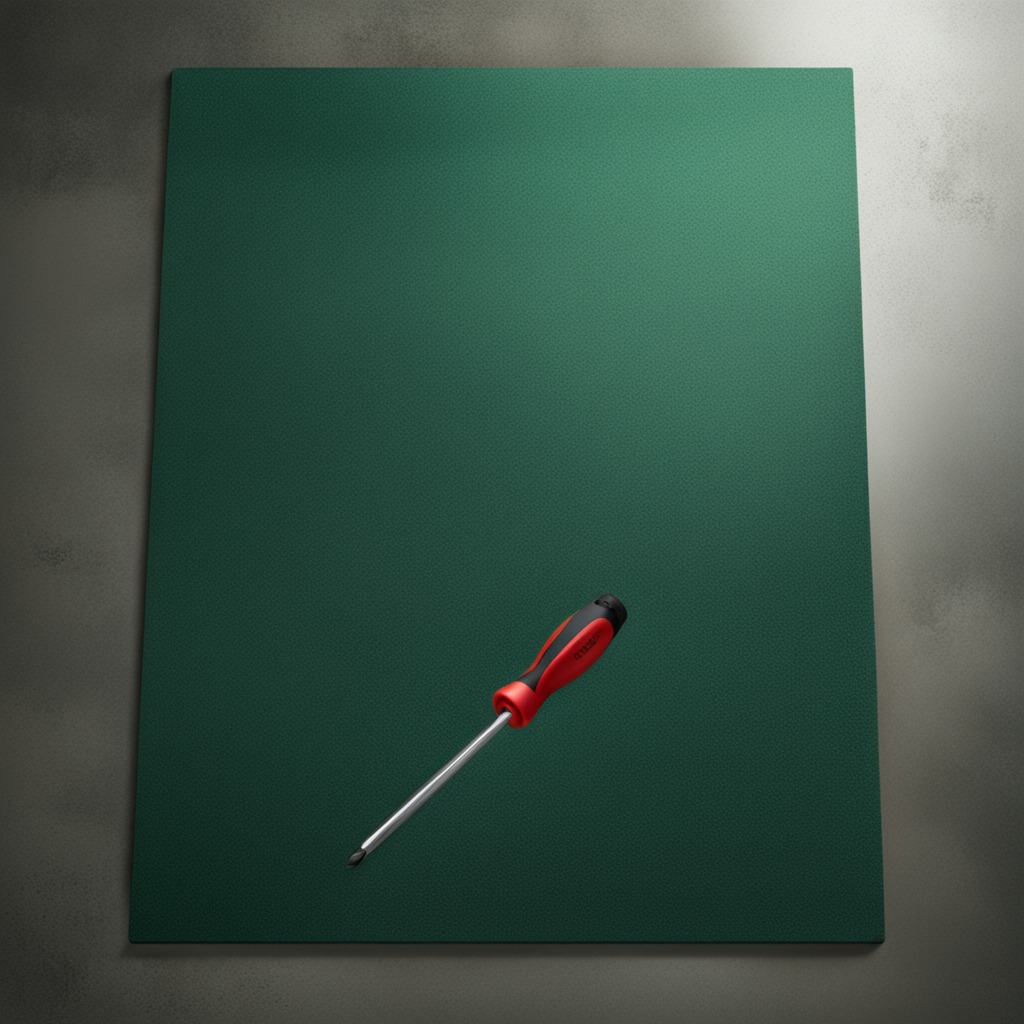
A screwdriver lying on a clean granite tabletop covered with a green rubber mat inside a workshop under bright overhead lighting crisp shadows high clarity worn but beneath the mat